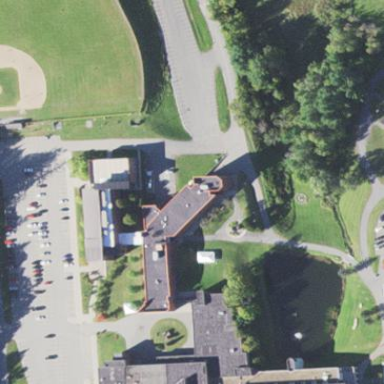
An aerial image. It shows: College building.